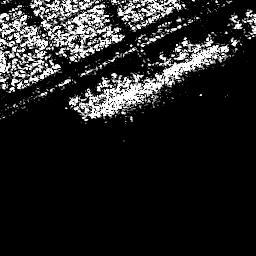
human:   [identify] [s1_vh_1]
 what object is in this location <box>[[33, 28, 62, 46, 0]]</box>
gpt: <ref>1 large ship at the center</ref>

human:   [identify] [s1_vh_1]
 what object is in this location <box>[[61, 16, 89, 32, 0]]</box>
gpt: <ref>1 large ship at the top right</ref>